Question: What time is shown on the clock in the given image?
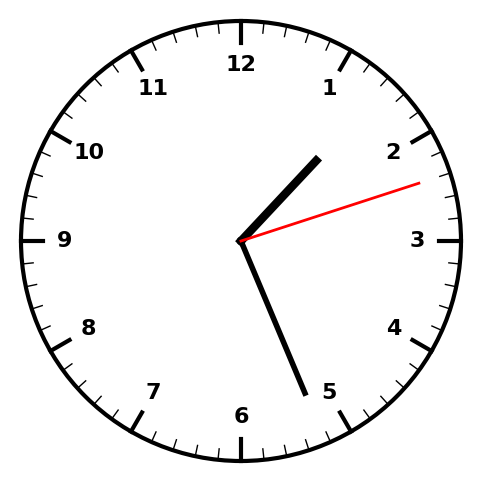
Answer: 01:26:12